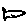
Label: fish